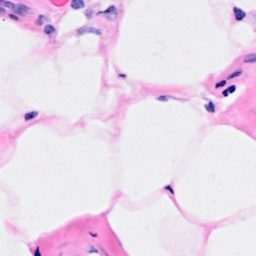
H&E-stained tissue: Breast